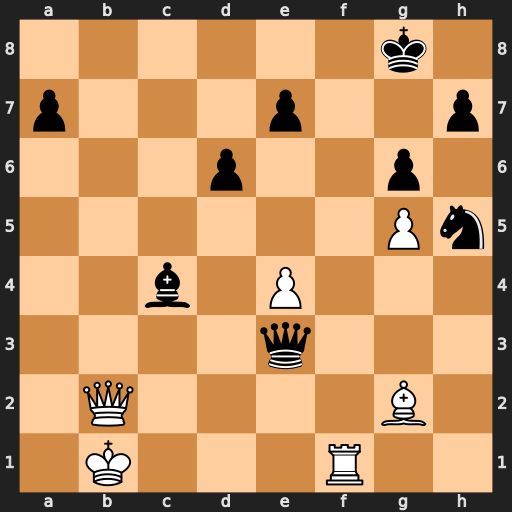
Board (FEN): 6k1/p3p2p/3p2p1/6Pn/2b1P3/4q3/1Q4B1/1K3R2
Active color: w
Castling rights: -
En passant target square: -
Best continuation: Qb8+ Kg7 Qf8#